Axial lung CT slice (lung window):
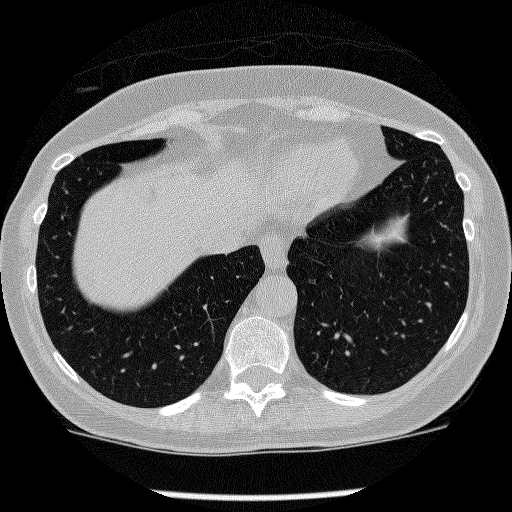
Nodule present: no